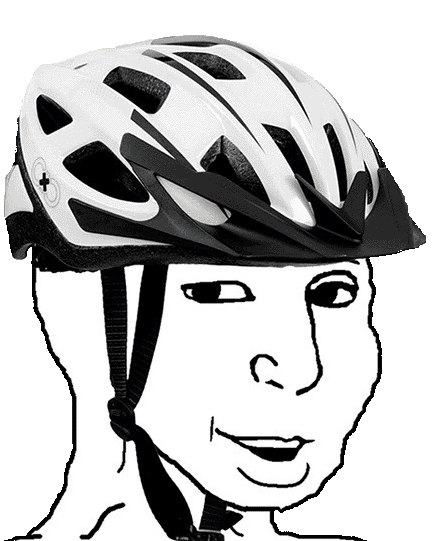
Label: 5_Groomer